Interaction volume radius: 5 \u00c5
Interaction volume height: 20 \u00c5
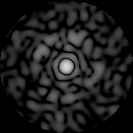
Disorder parameter: 0.8453